Question: Iam trying to create a Datatemplate for DataGrid programmatically.
Iam able to do so. But iam stuck at a position. The binding of DataGrid is not working.
I think there is some issues with binding. Here is the output Iam getting :

3rd column in the image is empty although I have set the binding for that column.
Here is the XAML file :
'''
<Window x:Class="NestedListViewDemo.MainWindow"
xmlns="http://schemas.microsoft.com/winfx/2006/xaml/presentation"
xmlns:x="http://schemas.microsoft.com/winfx/2006/xaml"
Title="MainWindow" Height="350" Width="525" WindowState="Maximized">
<Grid Name="MainGrid">
<DataGrid x:Name="myDataGrid" AutoGenerateColumns="true" Loaded="myDataGrid_Loaded">
<DataGrid.Columns>
<DataGridTemplateColumn x:Name="templatecolumnId" Header="Id" />
<DataGridTemplateColumn x:Name="templatecolumnName" Header="Name" />
<DataGridTemplateColumn x:Name="templateColumnInnerTable" Header="InnerTable" />
</Datagrid.Columns>
</DataGrid>
</Grid>
</Window>
'''
I have Added Three columns and in 3rd column iam trying to add another datagrid programmatically.
Here is the Code-behind:
'''
public partial class MainWindow : Window
{
public MainWindow()
{
InitializeComponent();
DataGrid innergrid = new DataGrid();
InnerClass ic=new InnerClass();
ic.InnerData="InnerXYZ";
innergrid.Items.Add(ic);
AddressClass ac = new AddressClass();
ac.Id = "1";
ac.Name = "XYZ";
ac.setDatagrid(innergrid);
myDataGrid.Items.Add(ac);
myDataGrid.MinRowHeight = 100;
myDataGrid.MinColumnWidth = 250;
}
public void myDataGrid_Loaded(object sender, EventArgs e)
{
var dataTemplate = new DataTemplate();
FrameworkElementFactory tbHolder1 = new FrameworkElementFactory(typeof(Label));
tbHolder1.SetBinding(Label.ContentProperty, new Binding("Id"));
dataTemplate.VisualTree = tbHolder1;
dataTemplate.DataType = typeof(DataGridTemplateColumn);
templatecolumnId.CellTemplate = dataTemplate;
dataTemplate = new DataTemplate();
FrameworkElementFactory tbHolder2 = new FrameworkElementFactory(typeof(TextBlock));
tbHolder2.SetBinding(TextBlock.TextProperty, new Binding("Name"));
dataTemplate.VisualTree = tbHolder2;
dataTemplate.DataType = typeof(DataGridTemplateColumn);
templatecolumnName.CellTemplate = dataTemplate;
dataTemplate = new DataTemplate();
FrameworkElementFactory tbHolder3 = new FrameworkElementFactory(typeof(DataGrid));
tbHolder3.SetBinding(DataGrid.DataContextProperty, new Binding("Address"));
tbHolder3.SetValue(DataGrid.AutoGenerateColumnsProperty, true);
dataTemplate.VisualTree = tbHolder3;
dataTemplate.DataType = typeof(DataGridTemplateColumn);
templateColumnInnerTable.CellTemplate = dataTemplate1;
}
public class AddressClass
{
public string Id { get; set; }
public string Name { get; set; }
private DataGrid address;
public DataGrid Address
{
get { return address; }
}
public void setDatagrid(DataGrid dtnew)
{
this.address = dtnew;
}
}
public class InnerClass
{
public string InnerData{ get; set; }
}
}
'''
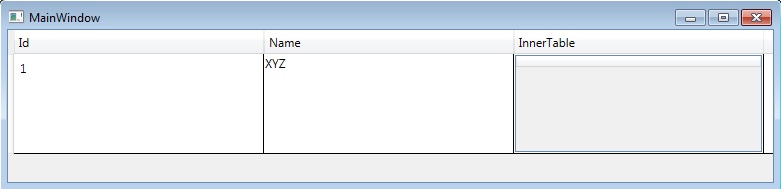
Answer: Always needs to set a 'Collection' for the 'DataGrid'. I had made some changes to your existing code which works fine. Please see the below snippet
Modified your 'AddressClass' by adding a 'Collection' of 'AddressClass'. This property needs to bind with the 'DataGrid'.
'''
public class Address
{
public string Id { get; set; }
public string Name { get; set; }
public Address() { }
}
public class AddressClass
{
public string Id { get; set; }
public string Name { get; set; }
public List<Address> Address { get; set; }
public AddressClass()
{
Address = new List<Address>();
}
public void AddItems(Address item)
{
Id = item.Id;
Name = item.Name;
Address.Add(item);
}
}
public class InnerClass
{
public string InnerData { get; set; }
}
'''
Modified your template to bind the 'DataGrid'. Please notice that I have binded the 'Collection' to 'ItemsSource' property instead of 'DataContext' property
'''
public void myDataGrid_Loaded(object sender, EventArgs e)
{
var dataTemplate = new DataTemplate();
FrameworkElementFactory tbHolder1 = new FrameworkElementFactory(typeof(Label));
tbHolder1.SetBinding(Label.ContentProperty, new Binding("Id"));
dataTemplate.VisualTree = tbHolder1;
dataTemplate.DataType = typeof(DataGridTemplateColumn);
templatecolumnId.CellTemplate = dataTemplate;
dataTemplate = new DataTemplate();
FrameworkElementFactory tbHolder2 = new FrameworkElementFactory(typeof(TextBlock));
tbHolder2.SetBinding(TextBlock.TextProperty, new Binding("Name"));
dataTemplate.VisualTree = tbHolder2;
dataTemplate.DataType = typeof(DataGridTemplateColumn);
templatecolumnName.CellTemplate = dataTemplate;
dataTemplate = new DataTemplate();
FrameworkElementFactory tbHolder3 = new FrameworkElementFactory(typeof(DataGrid));
tbHolder3.SetBinding(DataGrid.ItemsSourceProperty, new Binding("Address"));
tbHolder3.SetValue(DataGrid.AutoGenerateColumnsProperty, true);
dataTemplate.VisualTree = tbHolder3;
dataTemplate.DataType = typeof(DataGridTemplateColumn);
templateColumnInnerTable.CellTemplate = dataTemplate;
}
'''
Changes in Calling method
'''
public MainWindow()
{
InitializeComponent();
DataGrid innergrid = new DataGrid();
InnerClass ic = new InnerClass();
ic.InnerData = "InnerXYZ";
innergrid.Items.Add(ic);
Address ac = new Address() { Id = "100",Name ="Vimal" };
Address ac1 = new Address(){Id ="101", Name= "Vimal 1"};
AddressClass add = new AddressClass();
add.AddItems(ac);
add.AddItems(ac1);
myDataGrid.Items.Add(add);
myDataGrid.MinRowHeight = 100;
myDataGrid.MinColumnWidth = 250;
}
'''